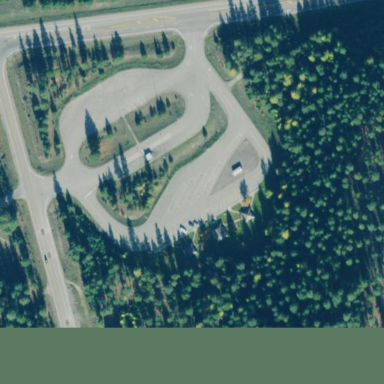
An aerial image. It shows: Rest area on the road.